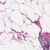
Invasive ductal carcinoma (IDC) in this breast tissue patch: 0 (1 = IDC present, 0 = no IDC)